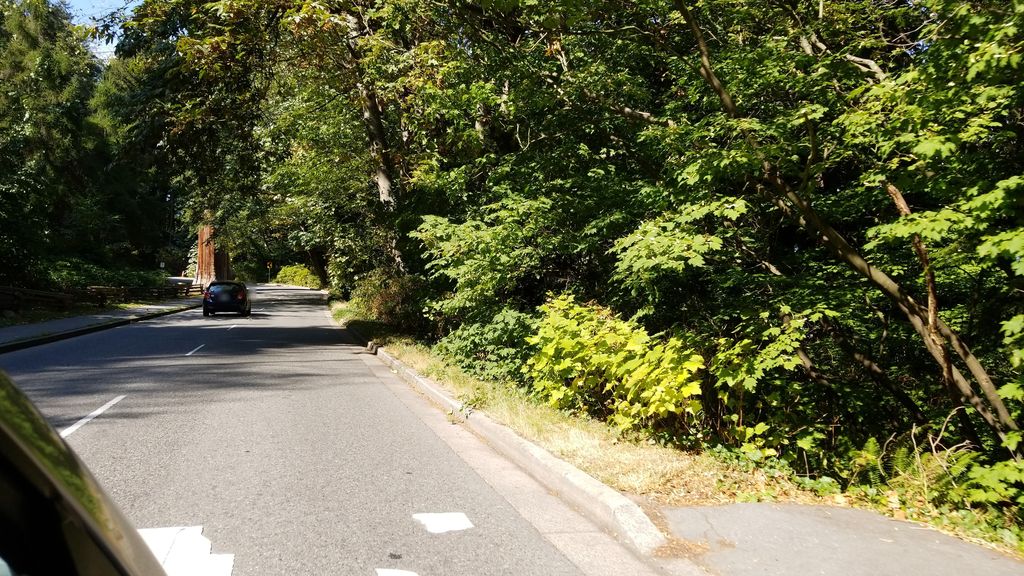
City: vancouver